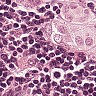
Metastatic tissue present: yes